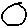
Label: circle